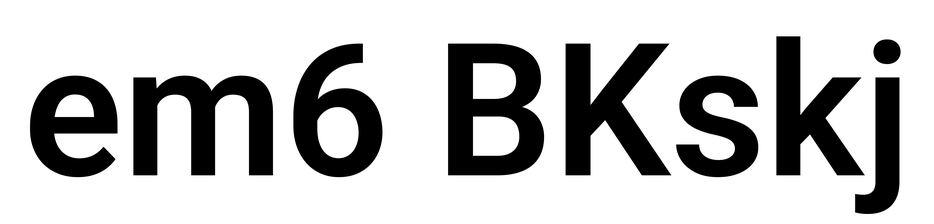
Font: Roboto_SemiBold